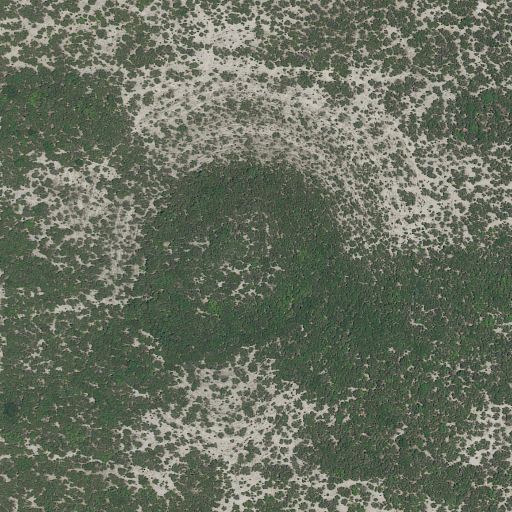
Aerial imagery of mountain in Texas named Twin Mountains containing evergreen forest, shrub, and deciduous forest